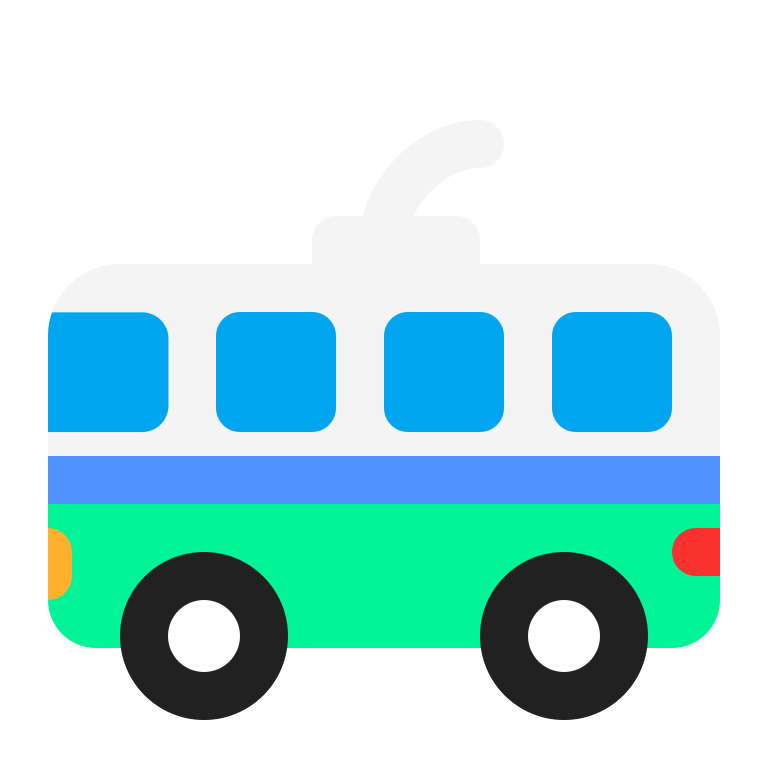
trolleybus flat